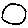
Label: circle